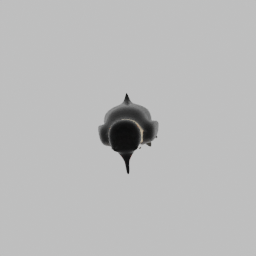
Label: animals